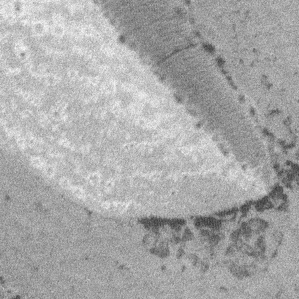
Label: frost